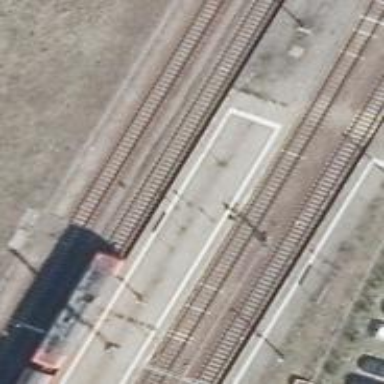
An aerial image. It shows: Railway signal.